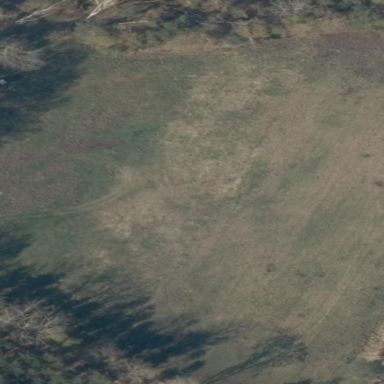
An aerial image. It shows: Beautiful meadow.